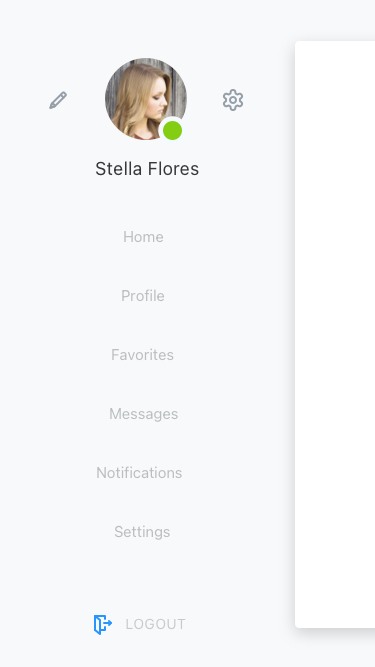
Text in this UI design:
Logout
Stella Flores
Home
Profile
Favorites
Messages
Notifications
Settings